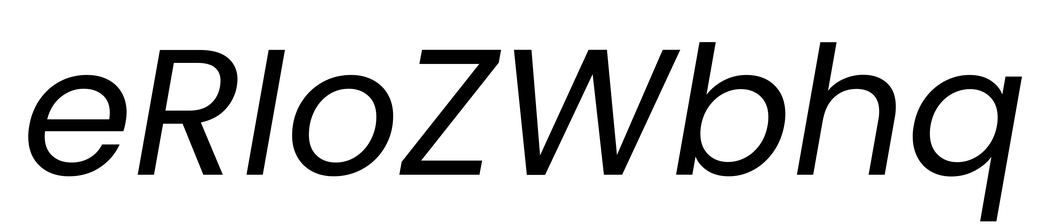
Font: Poppins-Italic